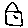
Label: house